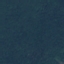
Land use / land cover: Forest